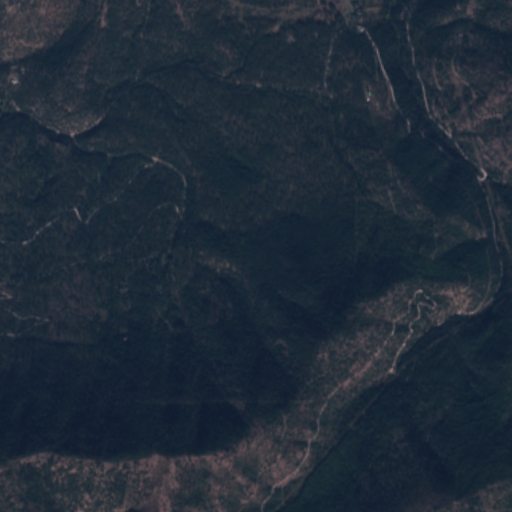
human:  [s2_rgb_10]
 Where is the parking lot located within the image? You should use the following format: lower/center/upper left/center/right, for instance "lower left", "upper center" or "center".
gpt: The parking lot is located in the upper left of the image.
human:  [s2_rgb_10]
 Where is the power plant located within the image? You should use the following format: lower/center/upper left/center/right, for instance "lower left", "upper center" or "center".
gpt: There is no power plant in the image.